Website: macys
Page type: gifting
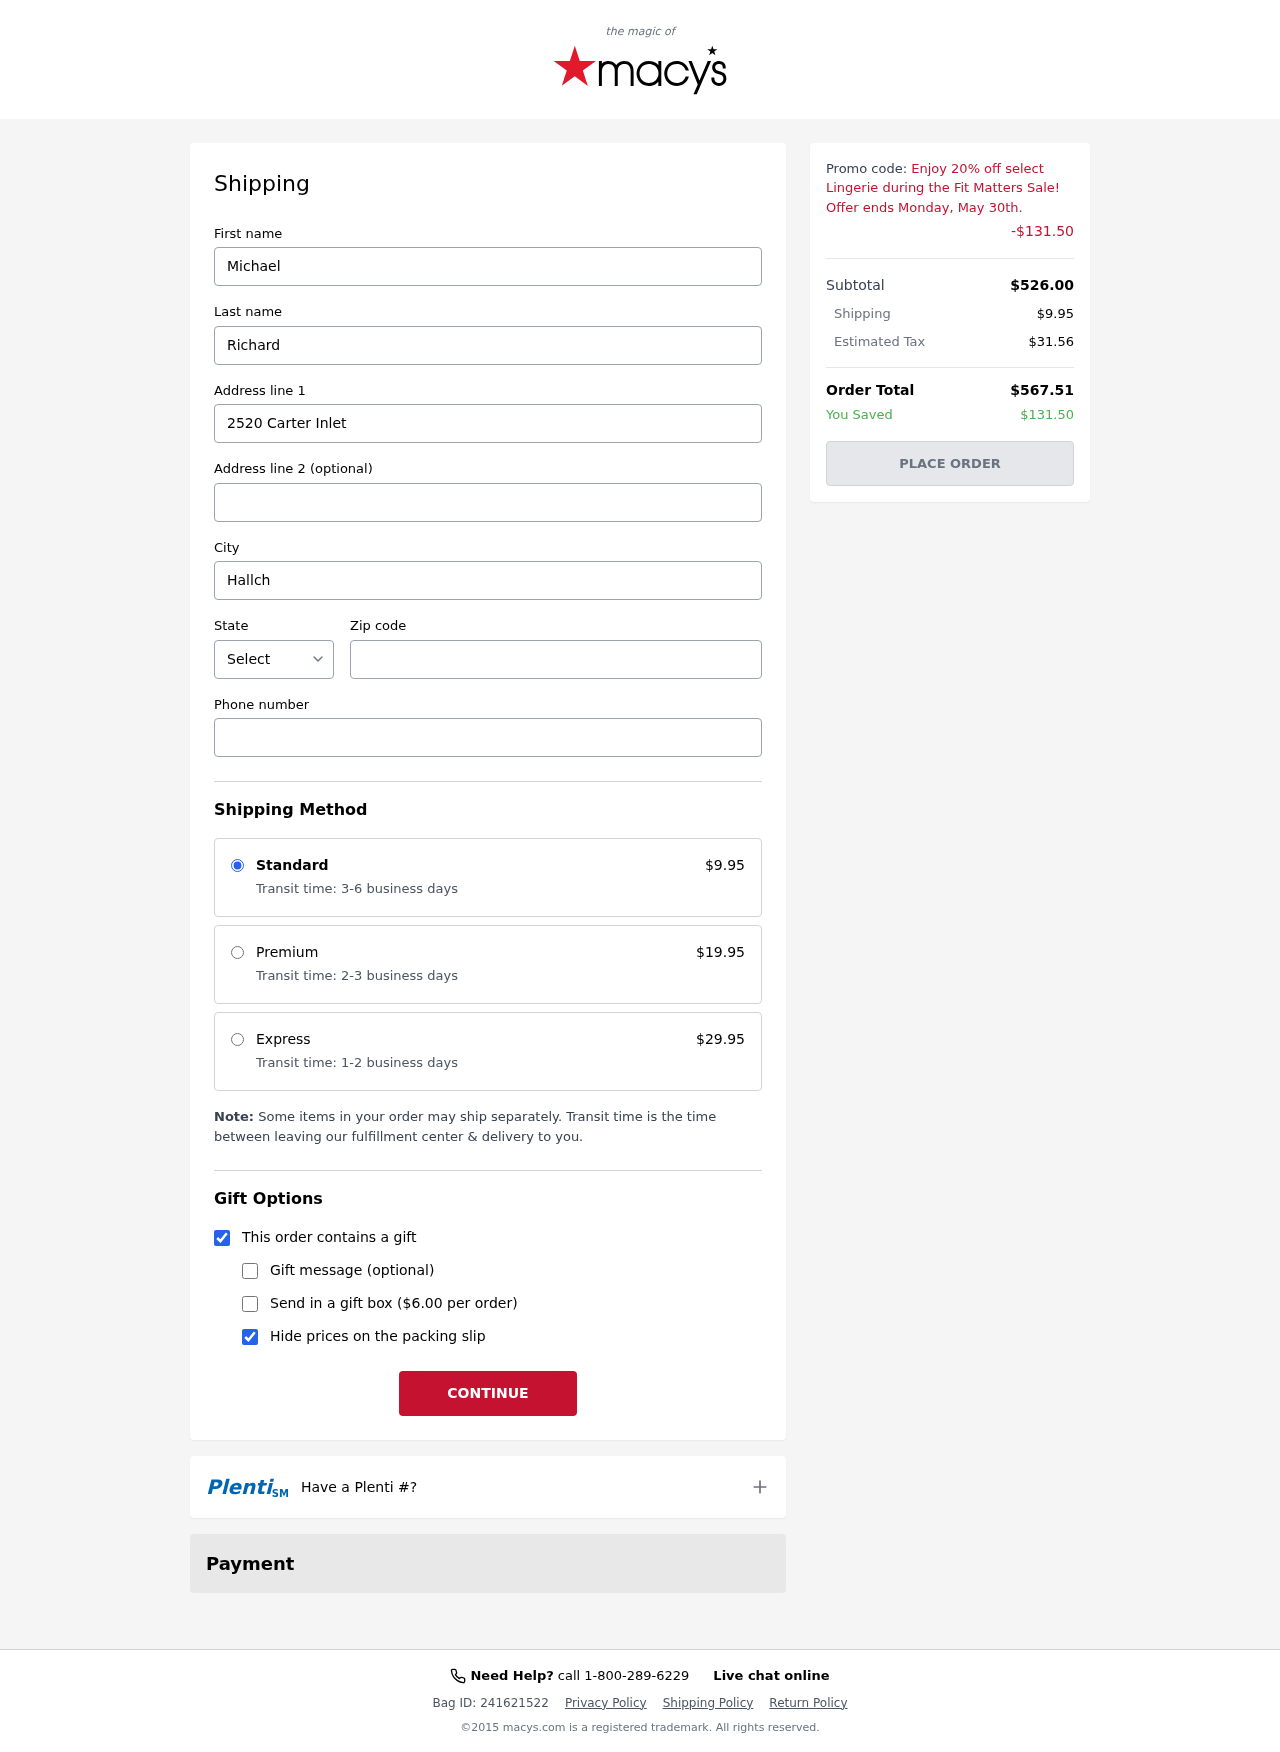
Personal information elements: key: PII_CITY
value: Hallchester
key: PII_FIRSTNAME
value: Michael
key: PII_LASTNAME
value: Richard
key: PII_PHONE
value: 8458755317
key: PII_POSTCODE
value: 45278
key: PII_STATE_ABBR
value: MA
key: PII_STREET
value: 2520 Carter Inlet
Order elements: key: ORDER_SHIPPING_COST
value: $9.95
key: ORDER_DISCOUNT
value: -$131.50
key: ORDER_SUBTOTAL
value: $526.00
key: ORDER_TAX
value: $31.56
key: ORDER_TOTAL
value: $567.51
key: ORDER_SAVINGS
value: $131.50